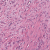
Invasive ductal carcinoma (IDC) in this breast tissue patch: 1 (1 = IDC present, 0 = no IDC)